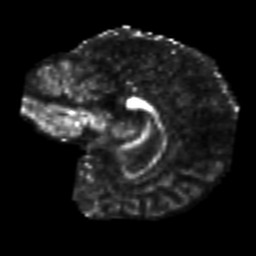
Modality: FA
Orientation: sagittal
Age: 46
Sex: male
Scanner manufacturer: siemens
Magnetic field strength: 3 T
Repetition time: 7.3 s
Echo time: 0.087 s